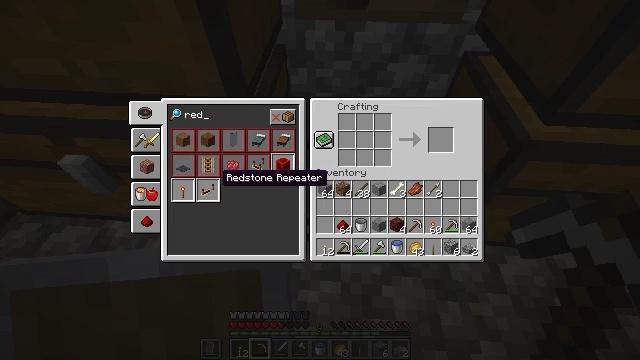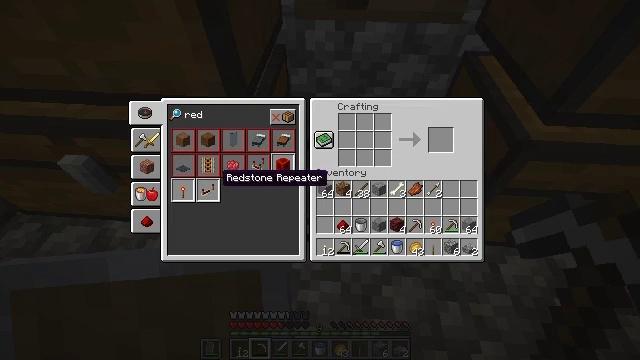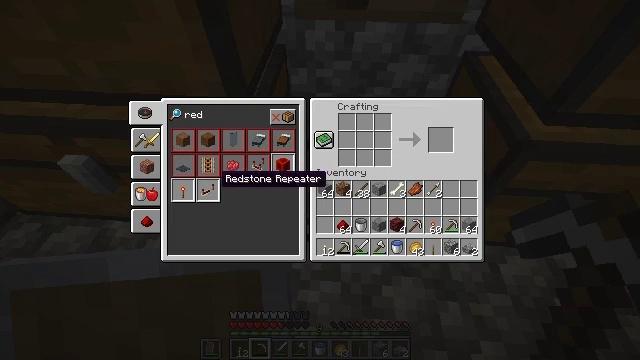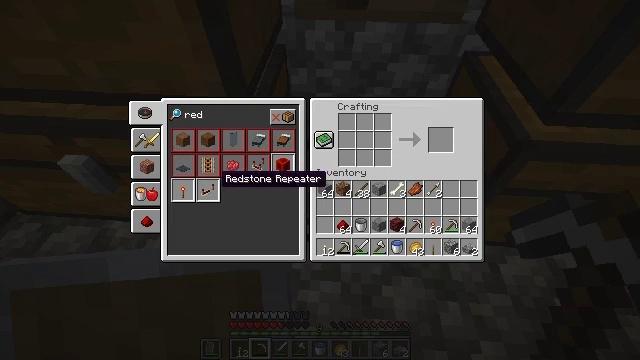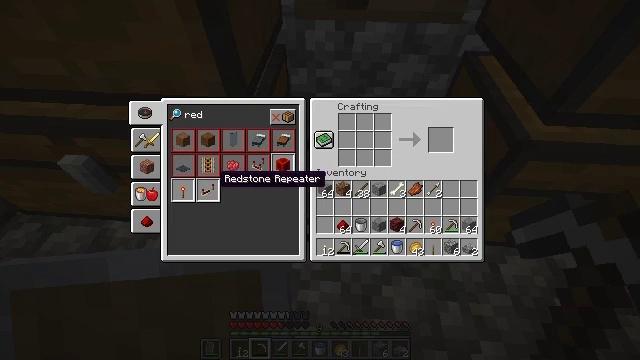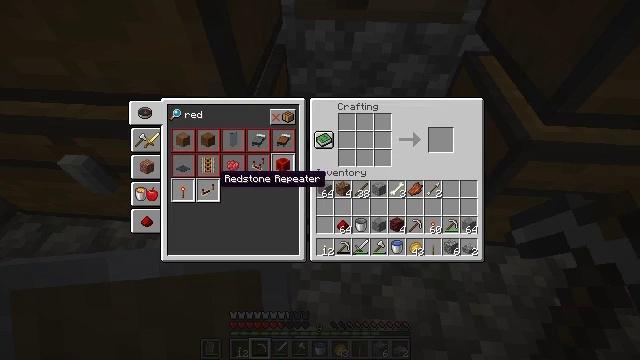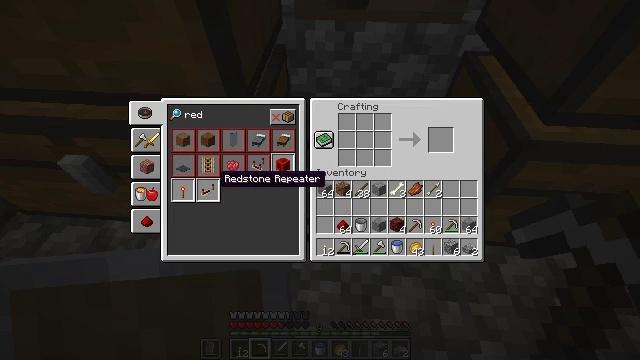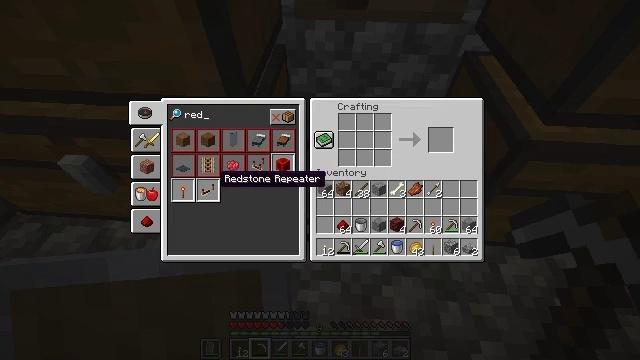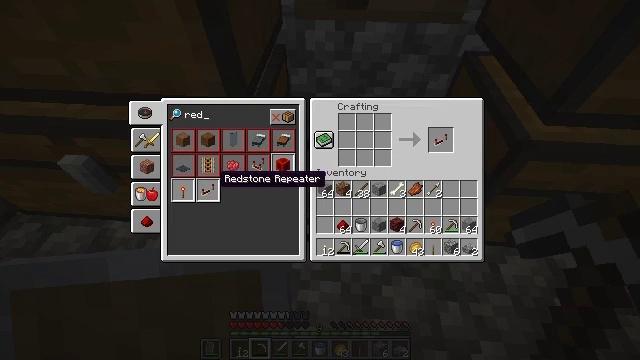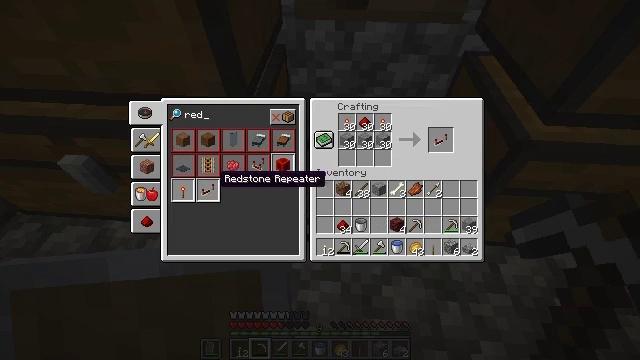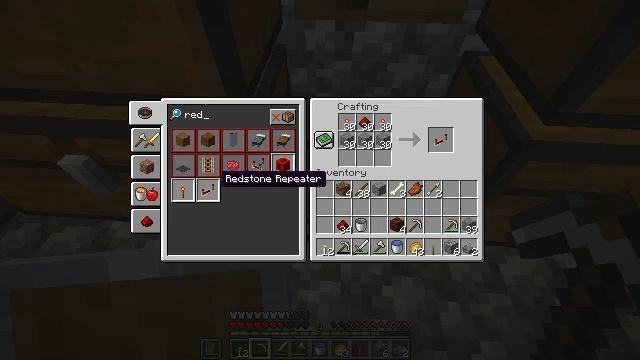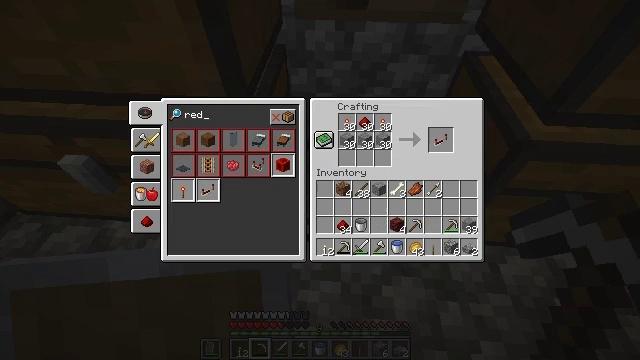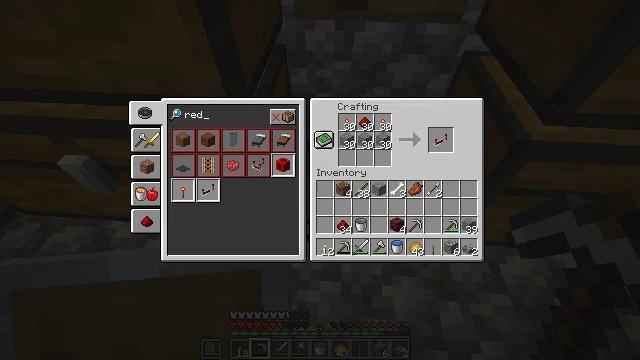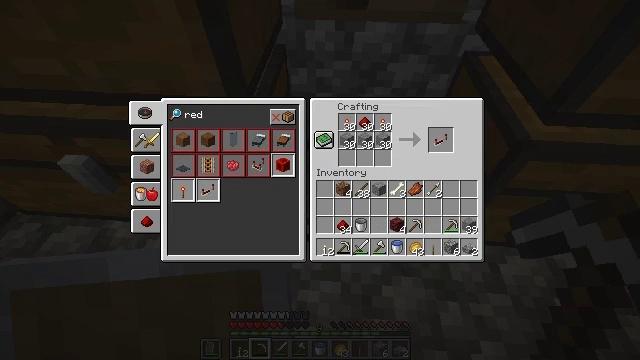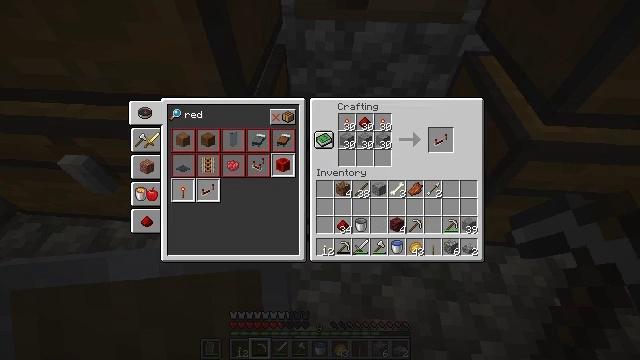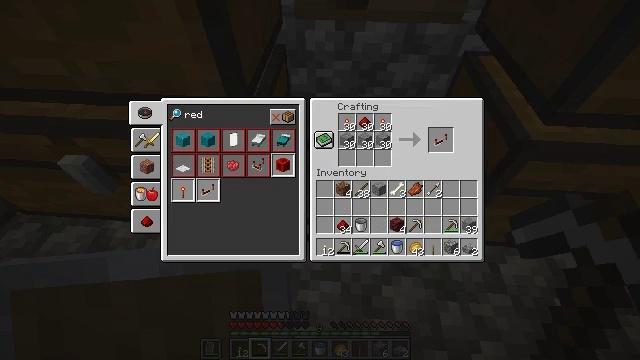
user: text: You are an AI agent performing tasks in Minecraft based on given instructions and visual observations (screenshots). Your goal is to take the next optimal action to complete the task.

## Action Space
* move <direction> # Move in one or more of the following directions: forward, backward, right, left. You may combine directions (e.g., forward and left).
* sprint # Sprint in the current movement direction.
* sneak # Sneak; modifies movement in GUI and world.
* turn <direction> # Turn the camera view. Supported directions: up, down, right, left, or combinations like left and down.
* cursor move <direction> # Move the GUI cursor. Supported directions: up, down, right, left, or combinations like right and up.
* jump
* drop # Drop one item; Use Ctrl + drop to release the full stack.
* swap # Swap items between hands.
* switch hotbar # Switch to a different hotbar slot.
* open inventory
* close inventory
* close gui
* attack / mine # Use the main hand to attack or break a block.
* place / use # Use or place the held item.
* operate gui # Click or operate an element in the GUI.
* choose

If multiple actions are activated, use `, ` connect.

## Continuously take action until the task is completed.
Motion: motion action
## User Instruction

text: Craft a repeater.
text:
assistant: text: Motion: sneak
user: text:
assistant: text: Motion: sneak
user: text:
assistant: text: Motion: sneak, attack / mine
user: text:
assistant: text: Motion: sneak, attack / mine
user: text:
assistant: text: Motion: sneak
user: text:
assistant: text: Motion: sneak
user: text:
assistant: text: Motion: sneak
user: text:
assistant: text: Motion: sneak
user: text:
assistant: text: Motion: sneak
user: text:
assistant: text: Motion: sneak
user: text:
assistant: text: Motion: turn right
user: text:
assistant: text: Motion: turn right
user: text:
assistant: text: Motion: turn right
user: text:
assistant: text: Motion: turn right
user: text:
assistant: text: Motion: no_op
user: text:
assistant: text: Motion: no_op
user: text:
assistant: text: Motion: turn right
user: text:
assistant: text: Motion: turn right
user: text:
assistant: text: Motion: turn right
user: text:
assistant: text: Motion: no_op
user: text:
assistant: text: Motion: no_op
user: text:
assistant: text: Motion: no_op
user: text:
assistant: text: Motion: no_op
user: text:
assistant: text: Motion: no_op
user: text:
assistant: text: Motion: no_op
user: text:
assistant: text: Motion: no_op
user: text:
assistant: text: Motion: no_op
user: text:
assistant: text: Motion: turn right and up
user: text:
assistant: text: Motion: turn right and up
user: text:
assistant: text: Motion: turn right